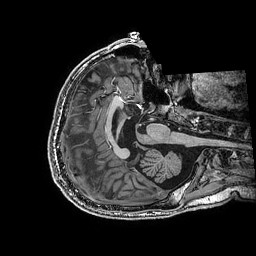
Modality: T1w
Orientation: axial
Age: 22
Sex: male
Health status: healthy